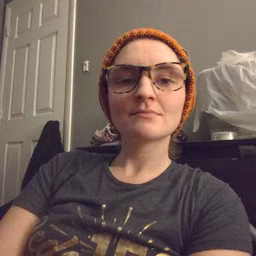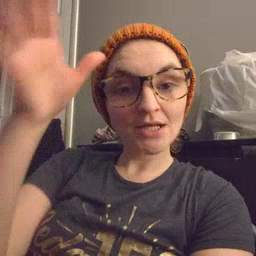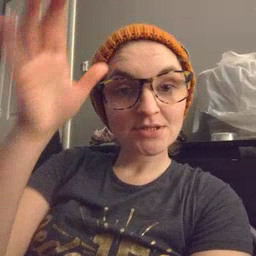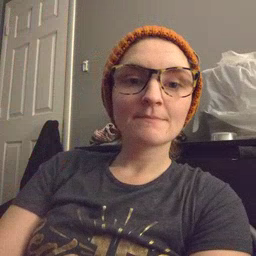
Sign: dad